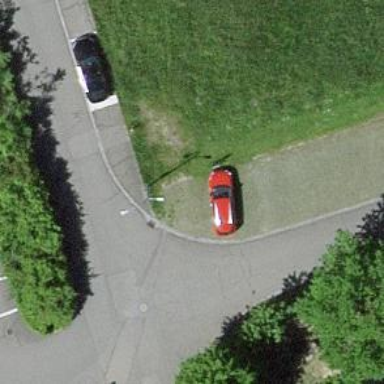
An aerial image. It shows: Car-sharing service available at this location.